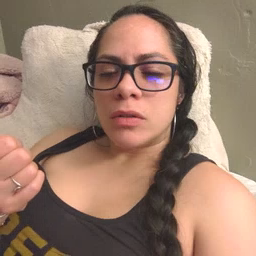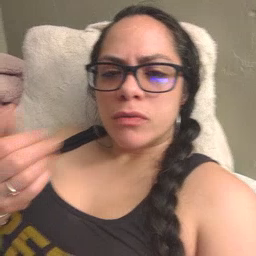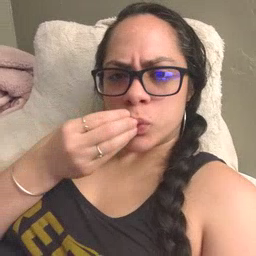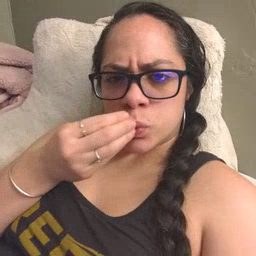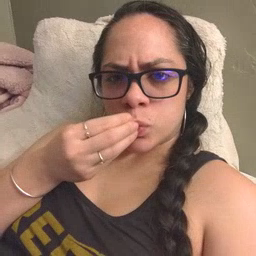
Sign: food